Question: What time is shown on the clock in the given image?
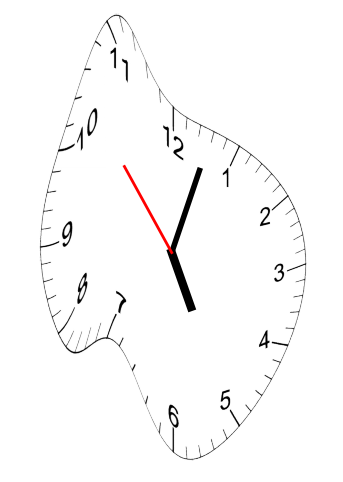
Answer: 05:02:53